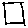
Label: square